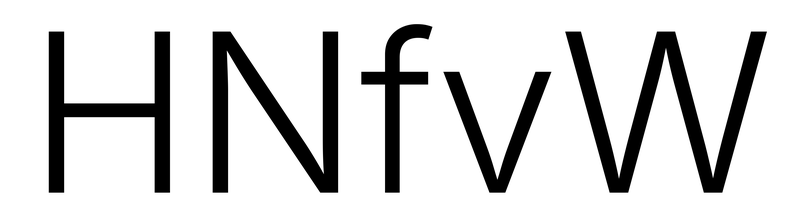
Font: Inter_Light